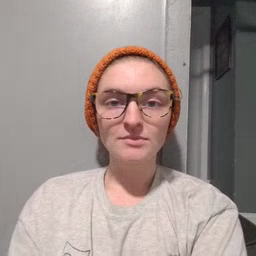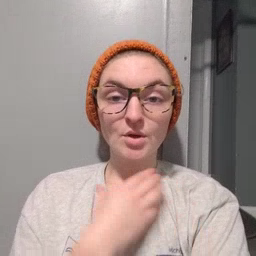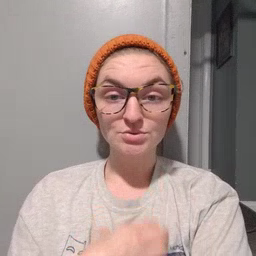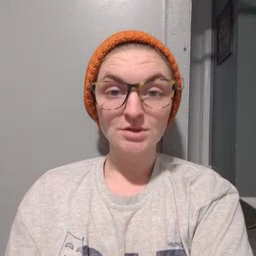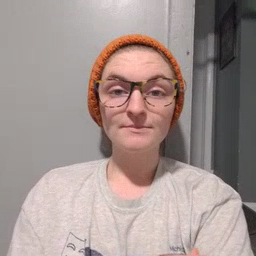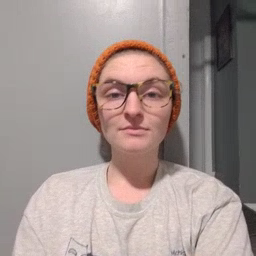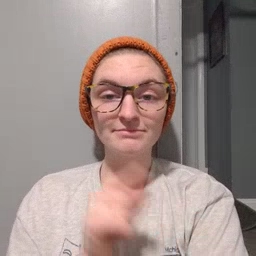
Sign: hungry